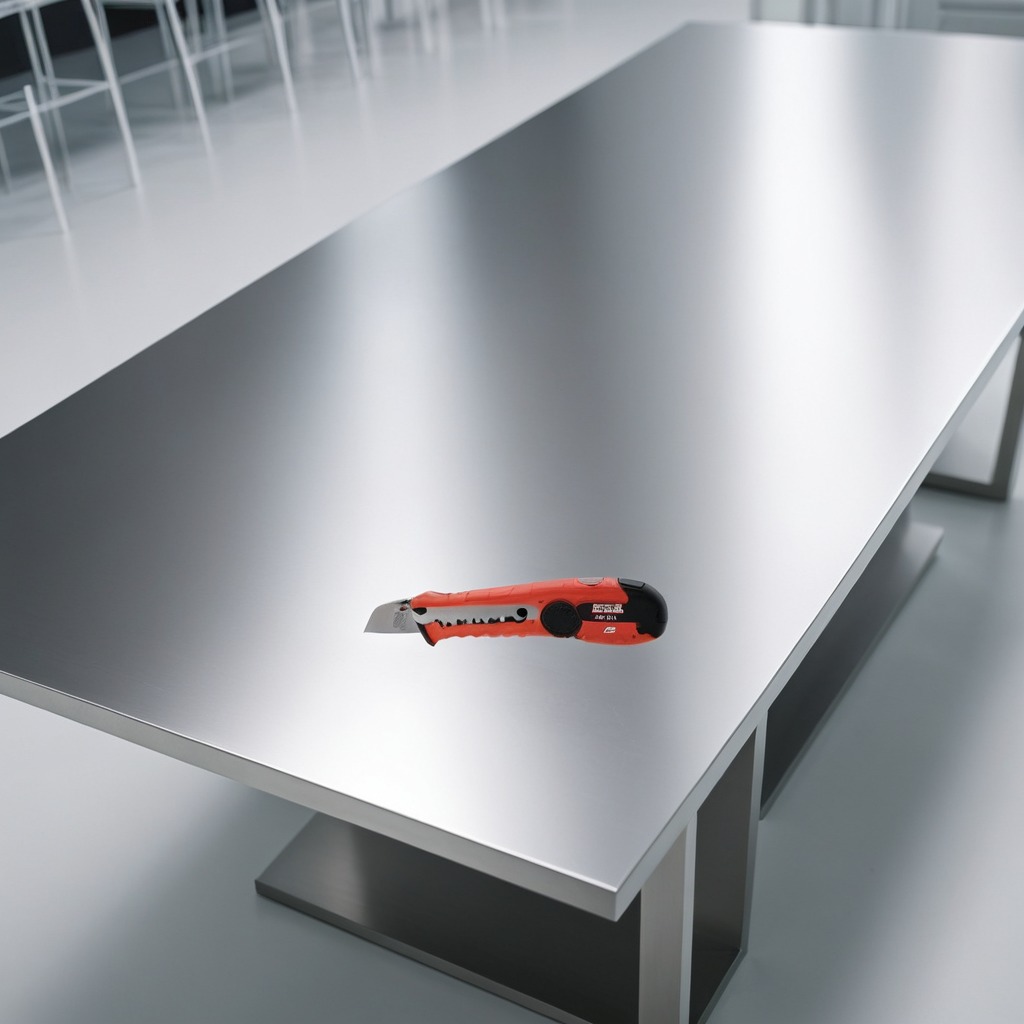
A utility knife is lying on a stainless steel table in a high-end prototyping lab.